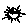
Label: sun